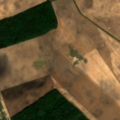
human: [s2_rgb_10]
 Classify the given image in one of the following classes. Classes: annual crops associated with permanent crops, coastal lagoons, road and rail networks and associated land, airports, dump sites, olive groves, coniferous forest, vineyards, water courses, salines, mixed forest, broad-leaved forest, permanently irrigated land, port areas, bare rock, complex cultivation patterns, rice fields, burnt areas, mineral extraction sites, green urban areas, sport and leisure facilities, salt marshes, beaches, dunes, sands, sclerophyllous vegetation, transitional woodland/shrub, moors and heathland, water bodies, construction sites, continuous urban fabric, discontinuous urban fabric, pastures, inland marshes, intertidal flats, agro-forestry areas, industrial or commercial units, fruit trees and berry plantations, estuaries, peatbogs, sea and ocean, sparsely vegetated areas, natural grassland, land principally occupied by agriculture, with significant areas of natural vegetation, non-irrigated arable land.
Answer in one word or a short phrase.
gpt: non-irrigated arable land, broad-leaved forest